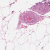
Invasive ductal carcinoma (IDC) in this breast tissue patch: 0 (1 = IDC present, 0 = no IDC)